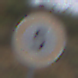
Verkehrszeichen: Geschwindigkeit5
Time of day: Midday
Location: Outdoor (Nature)
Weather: Overcast
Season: NotSpecified
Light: Natural